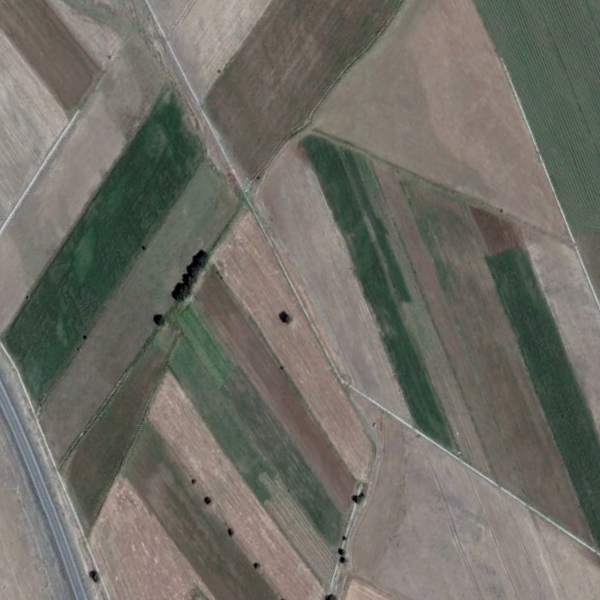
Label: Farmland